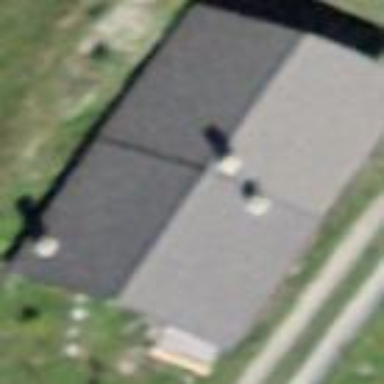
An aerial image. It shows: Gabled house with grey roof.